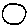
Label: circle